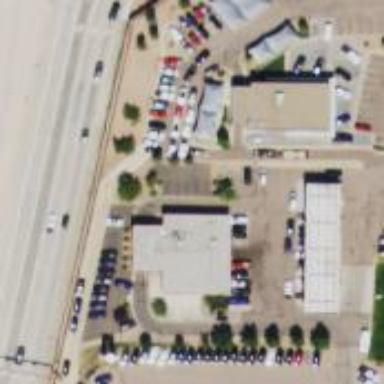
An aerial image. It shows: Convenience shop.